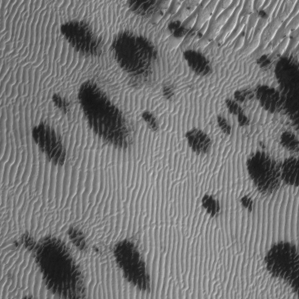
Label: frost